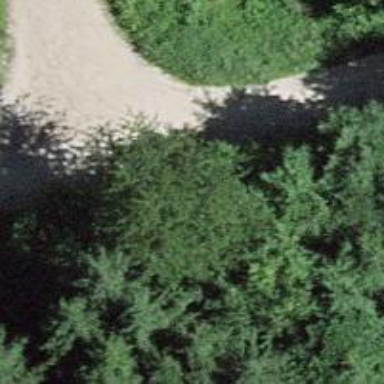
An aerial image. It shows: Gravel track with grade 2 tracktype.